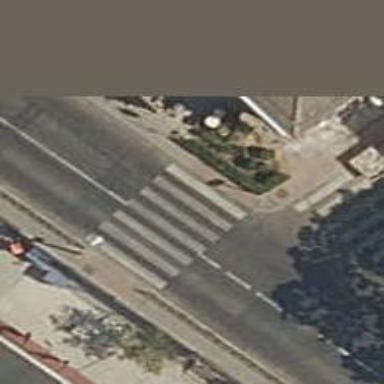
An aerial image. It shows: Uncontrolled zebra crossing on the road.